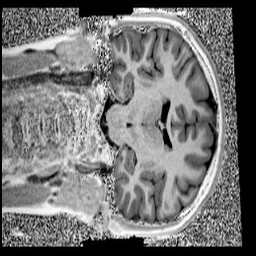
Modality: UNIT1
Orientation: coronal
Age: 12
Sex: female
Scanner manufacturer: siemens
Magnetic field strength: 3 T
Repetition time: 4 s
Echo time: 0.00299 s